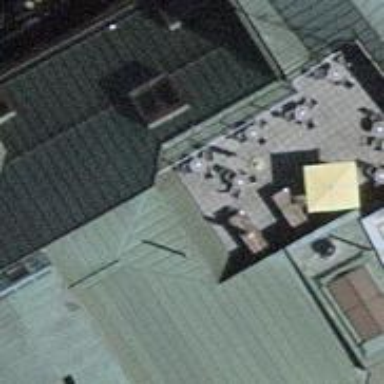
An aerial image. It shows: Restaurant.